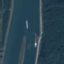
Label: River